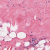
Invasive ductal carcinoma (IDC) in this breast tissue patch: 0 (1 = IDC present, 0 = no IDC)